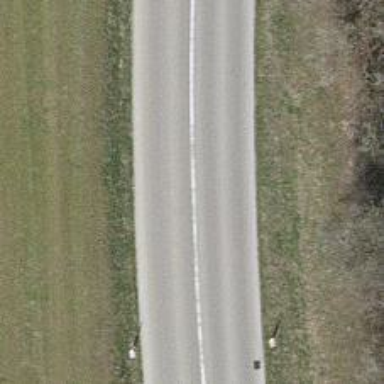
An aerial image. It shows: Tertiary road.